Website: macys
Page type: billing-address
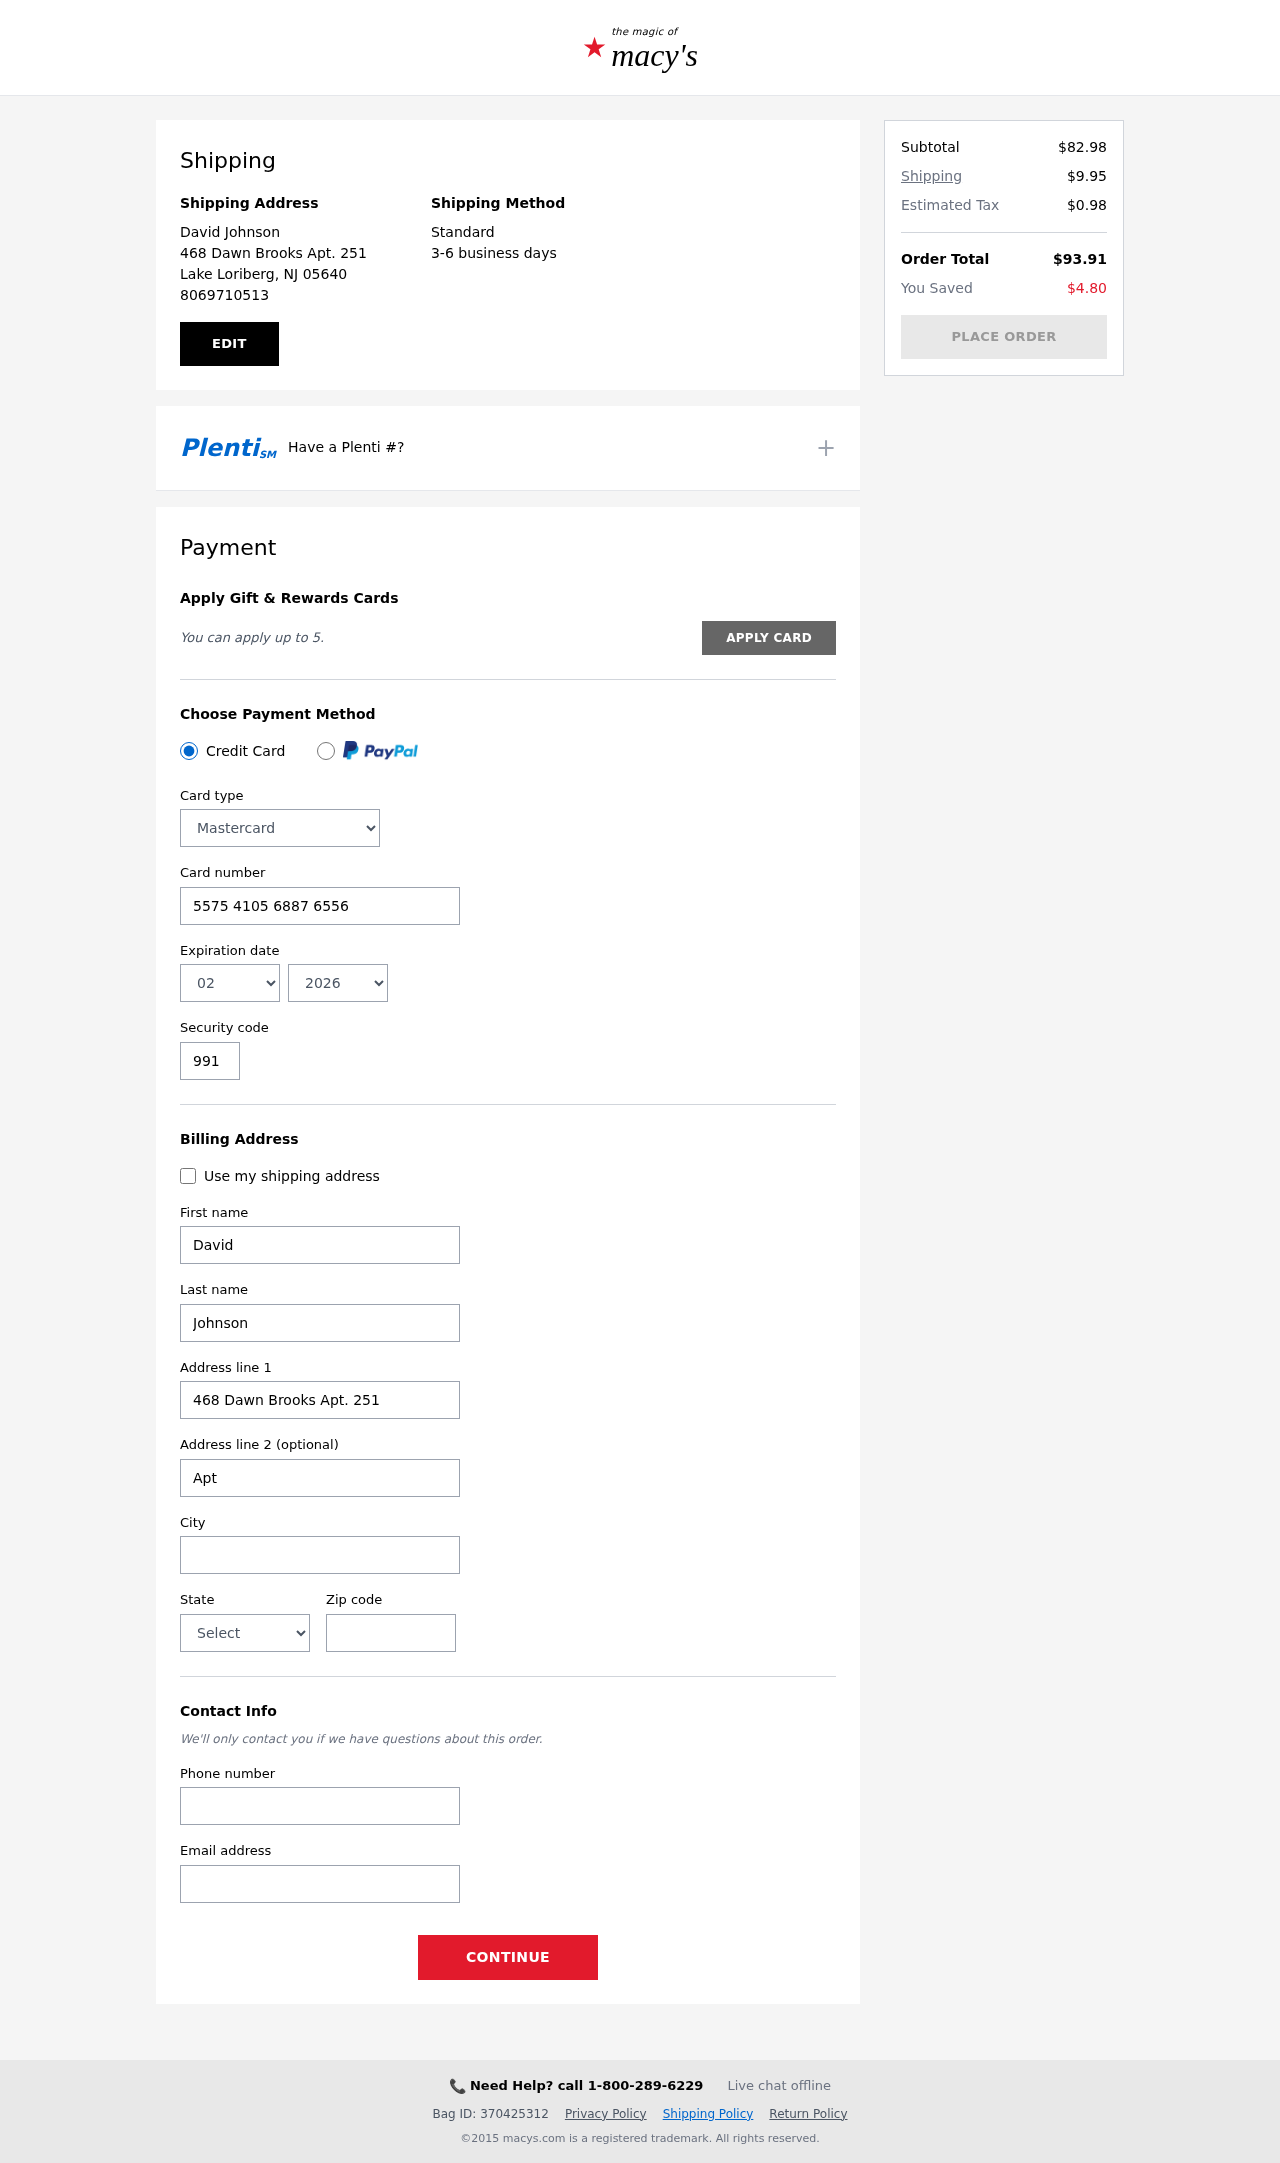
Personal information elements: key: PII_CARD_CVV
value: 991
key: PII_CARD_EXPIRY_MONTH
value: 02
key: PII_CARD_EXPIRY_YEAR
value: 26
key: PII_CARD_NUMBER
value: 5575 4105 6887 6556
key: PII_CARD_TYPE
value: Mastercard
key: PII_CITY
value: Lake Loriberg
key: PII_CITY_STATE_ZIP
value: Lake Loriberg, NJ 05640
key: PII_EMAIL
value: david.johnson@gmail.com
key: PII_FIRSTNAME
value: David
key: PII_FULLNAME
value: David Johnson
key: PII_LASTNAME
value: Johnson
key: PII_PHONE
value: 8069710513
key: PII_POSTCODE
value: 05640
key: PII_STATE
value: New Jersey
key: PII_STREET
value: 468 Dawn Brooks Apt. 251
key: PII_STREET2
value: Apt. 614
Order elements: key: ORDER_SUBTOTAL
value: $82.98
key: ORDER_SHIPPING_COST
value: $9.95
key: ORDER_TAX
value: $0.98
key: ORDER_TOTAL
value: $93.91
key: ORDER_SAVINGS
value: $4.80